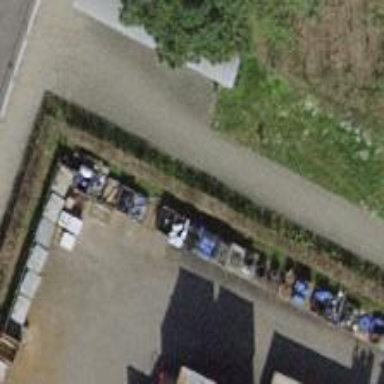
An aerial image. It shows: Bicycle parking building located on the roof.